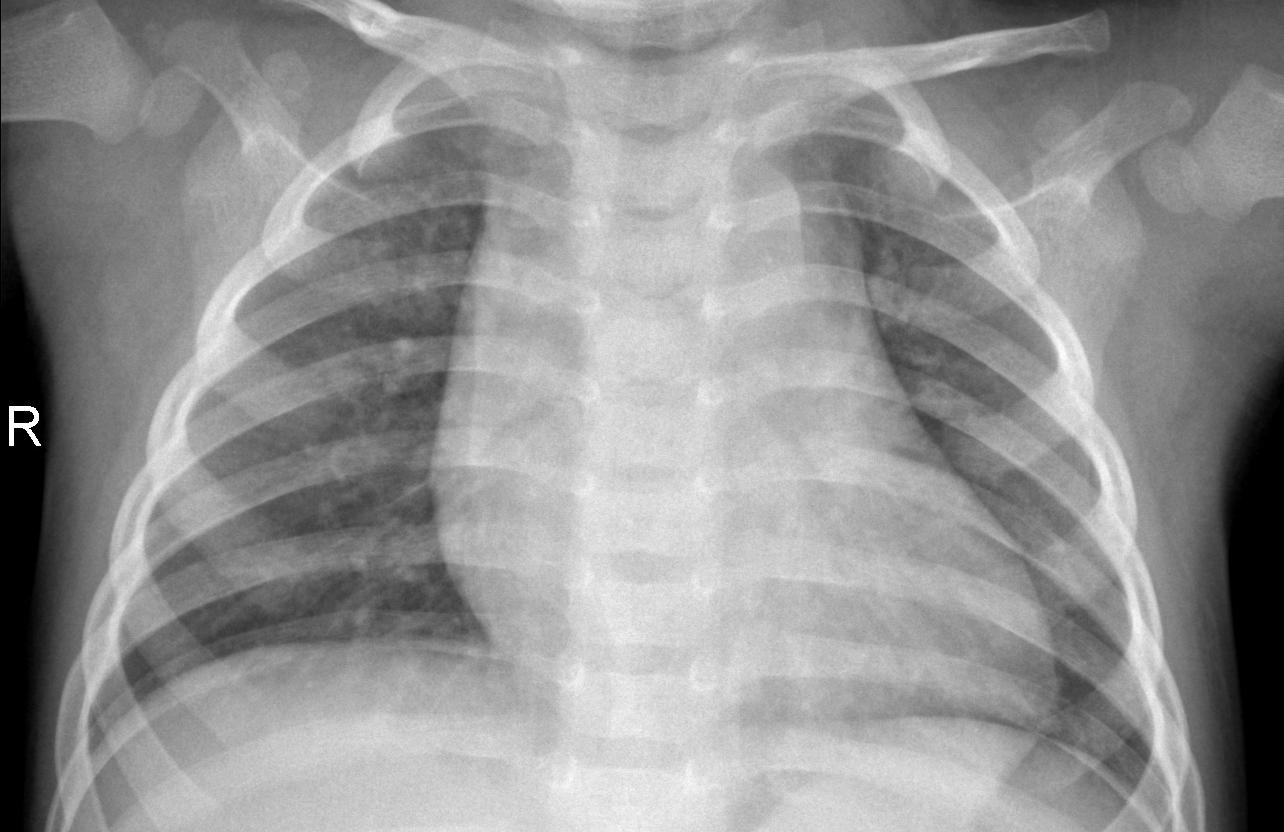
Diagnosis: PNEUMONIA